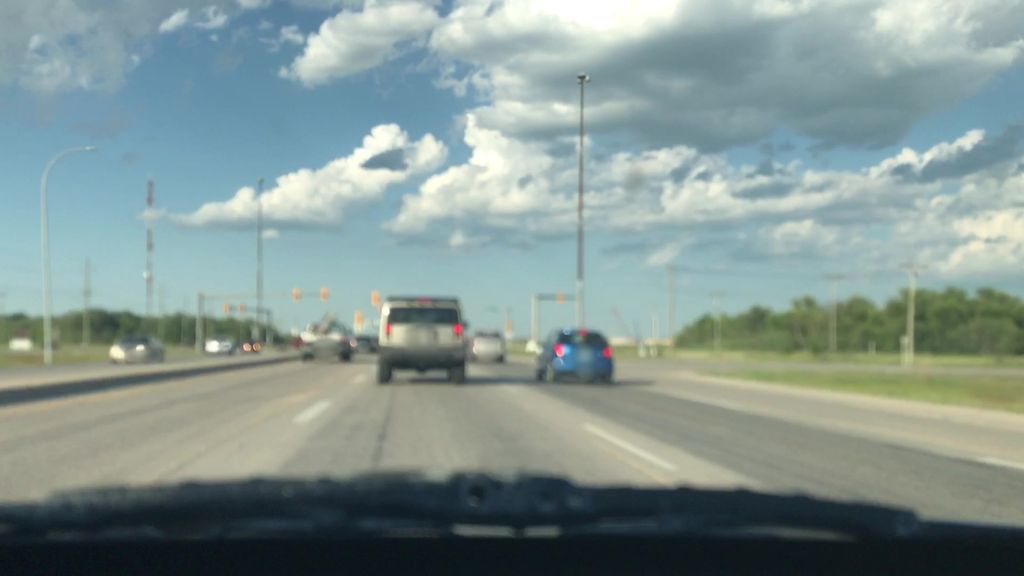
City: winnipeg